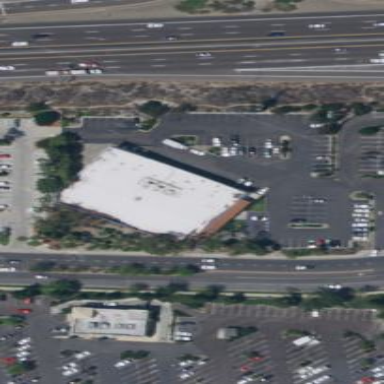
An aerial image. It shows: Building that houses car repair shop.